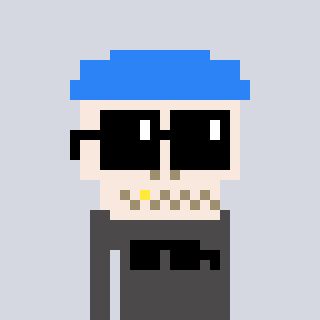
a pixel art character with square black sunglasses, a skeleton-hat-shaped head and a grayscale-colored body on a cool background